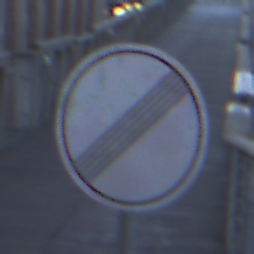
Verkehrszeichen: EndeSaemtlicherBegrenzungen
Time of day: SunriseSunset
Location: Outdoor (Urban)
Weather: Clear
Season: NotSpecified
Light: Natural